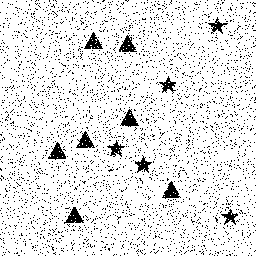
Squares: 0
Triangles: 7
Stars: 5
Total shapes: 12